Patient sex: M
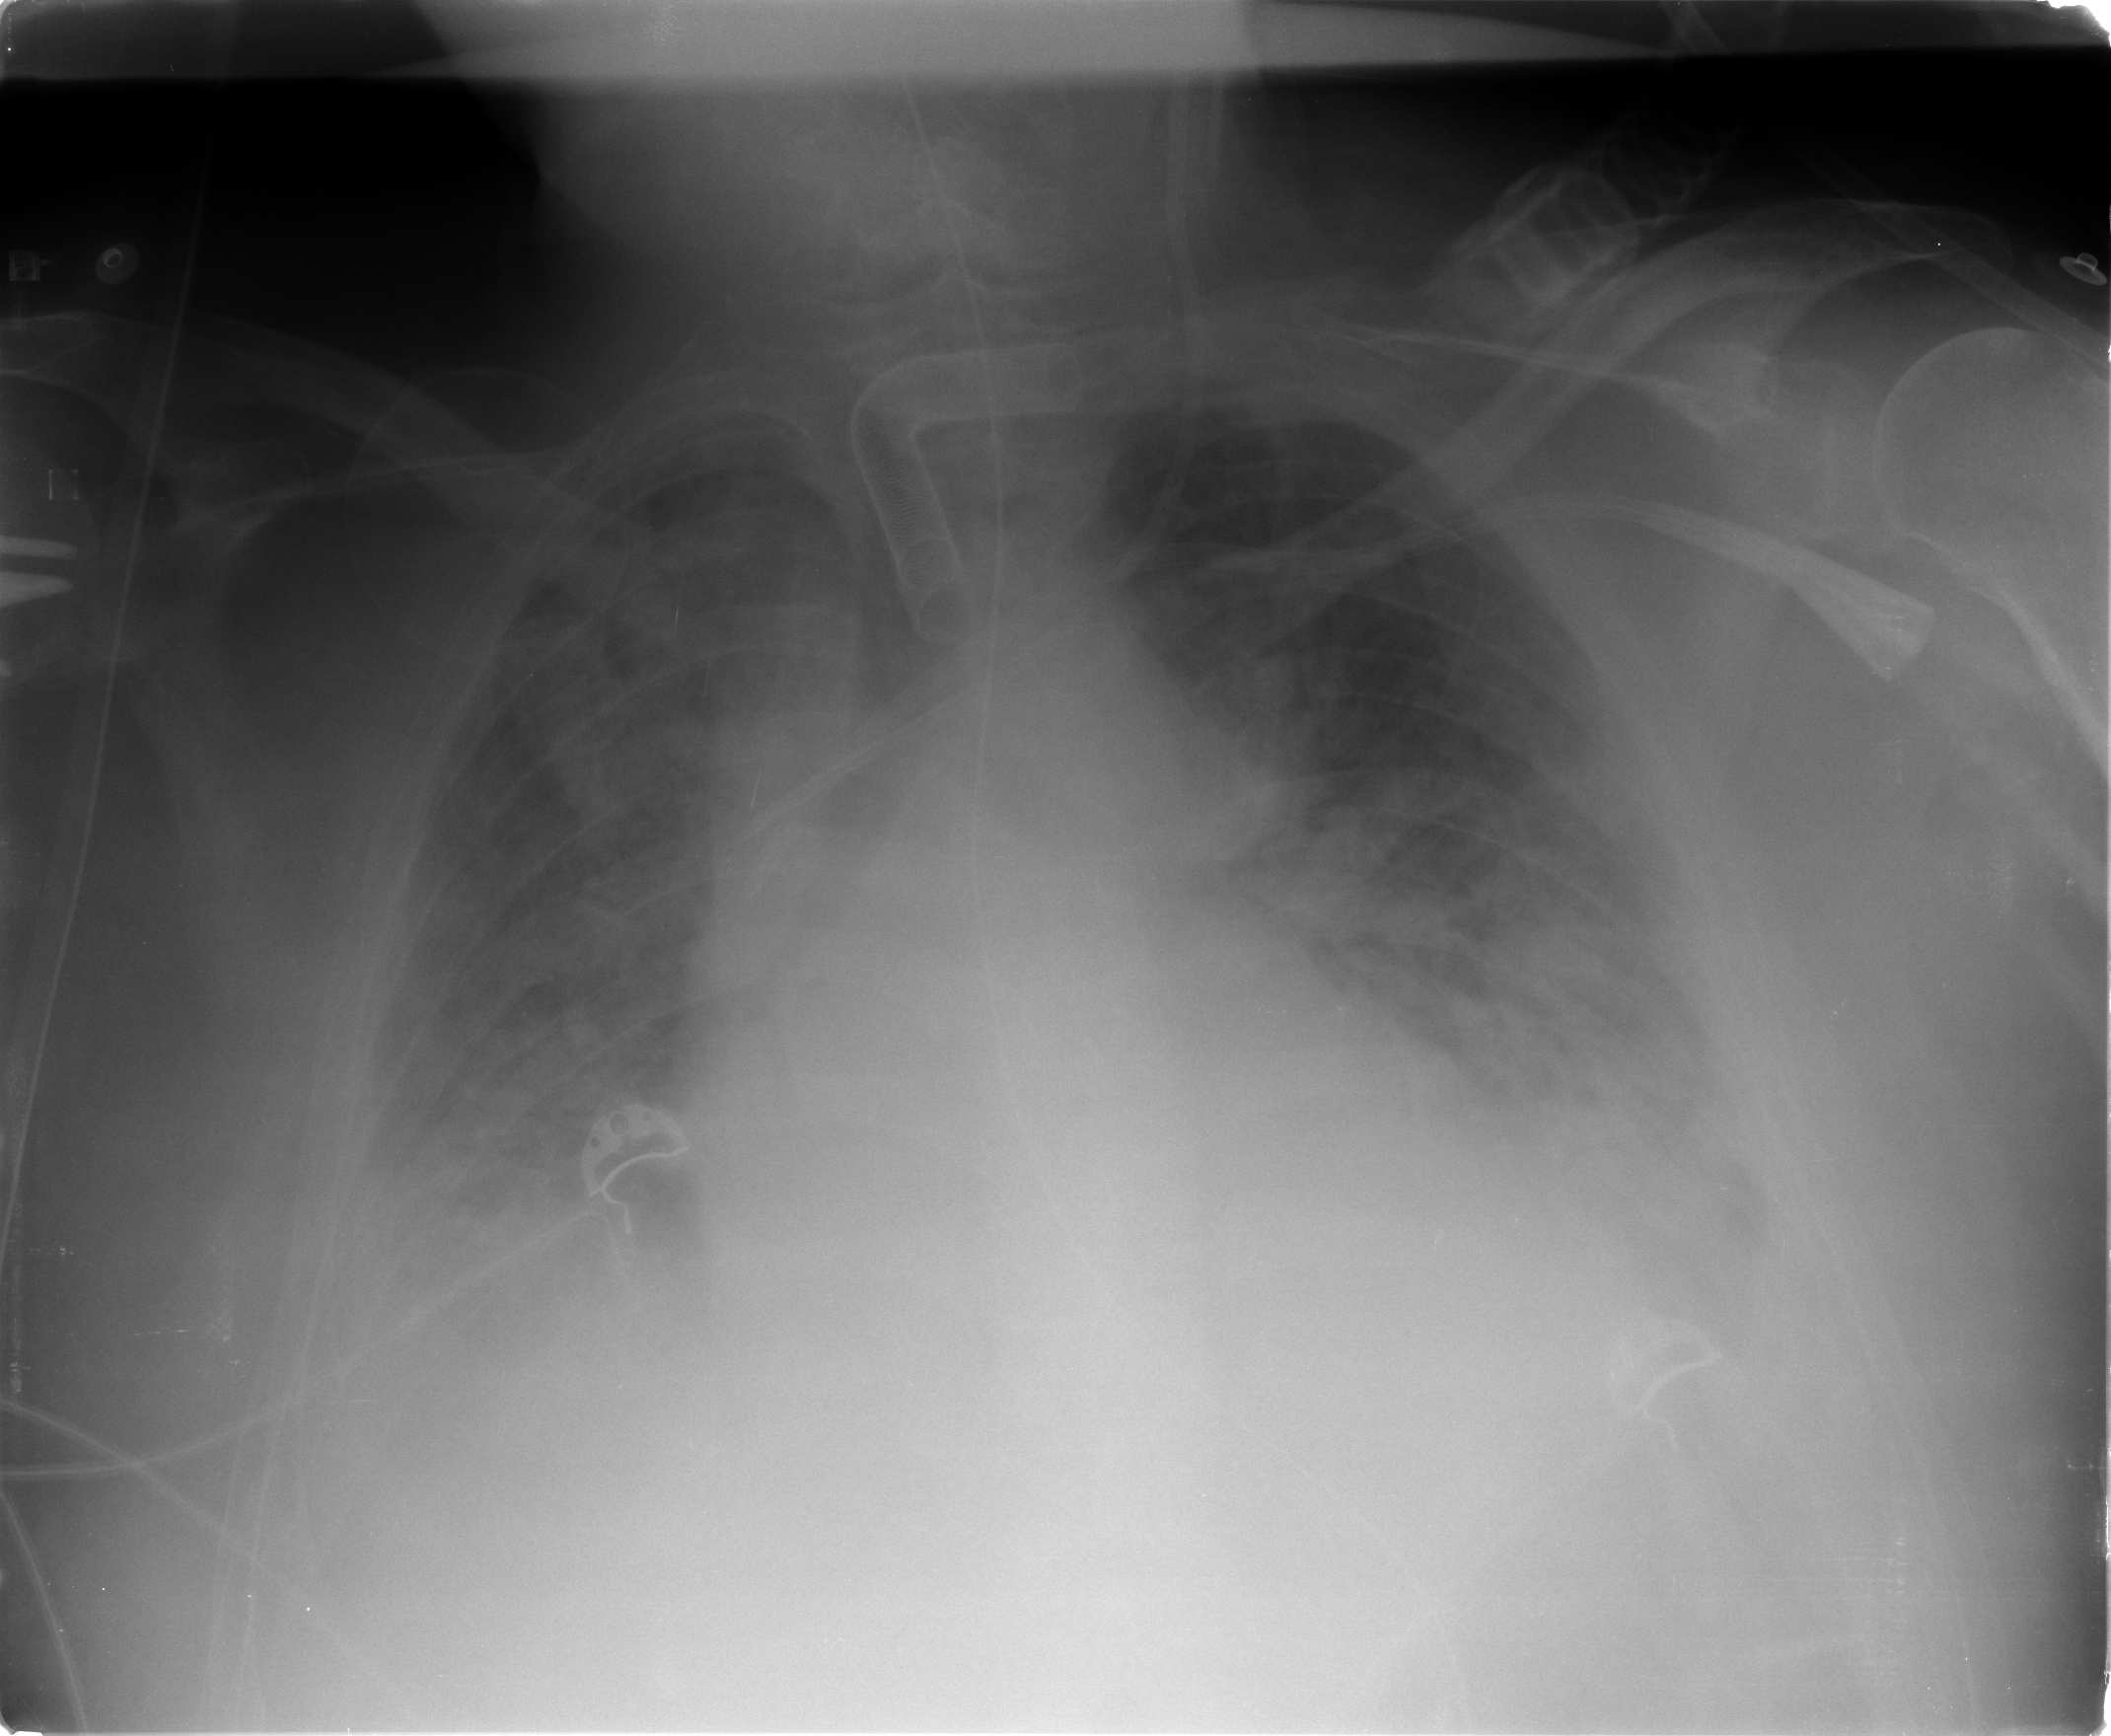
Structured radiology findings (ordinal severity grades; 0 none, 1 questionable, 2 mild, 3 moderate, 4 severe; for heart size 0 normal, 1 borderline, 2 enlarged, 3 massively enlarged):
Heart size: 1
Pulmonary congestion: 3
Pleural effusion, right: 2
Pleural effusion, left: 2
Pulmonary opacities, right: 3
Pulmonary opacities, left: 3
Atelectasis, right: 3
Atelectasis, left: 3